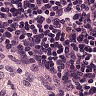
Metastatic tissue present: no